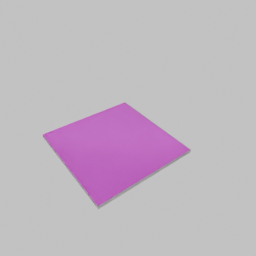
Label: decoration